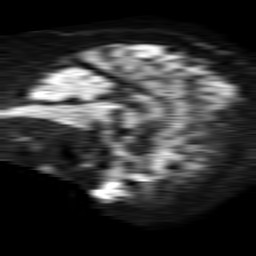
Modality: TRACE
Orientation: sagittal
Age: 50
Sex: female
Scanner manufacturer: philips
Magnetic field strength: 1.5 T
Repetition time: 4.6 s
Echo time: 0.08517 s